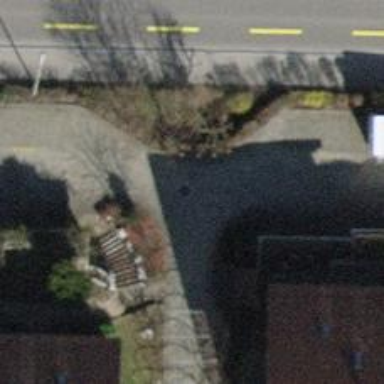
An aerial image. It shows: Alley classified as service road.